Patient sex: F
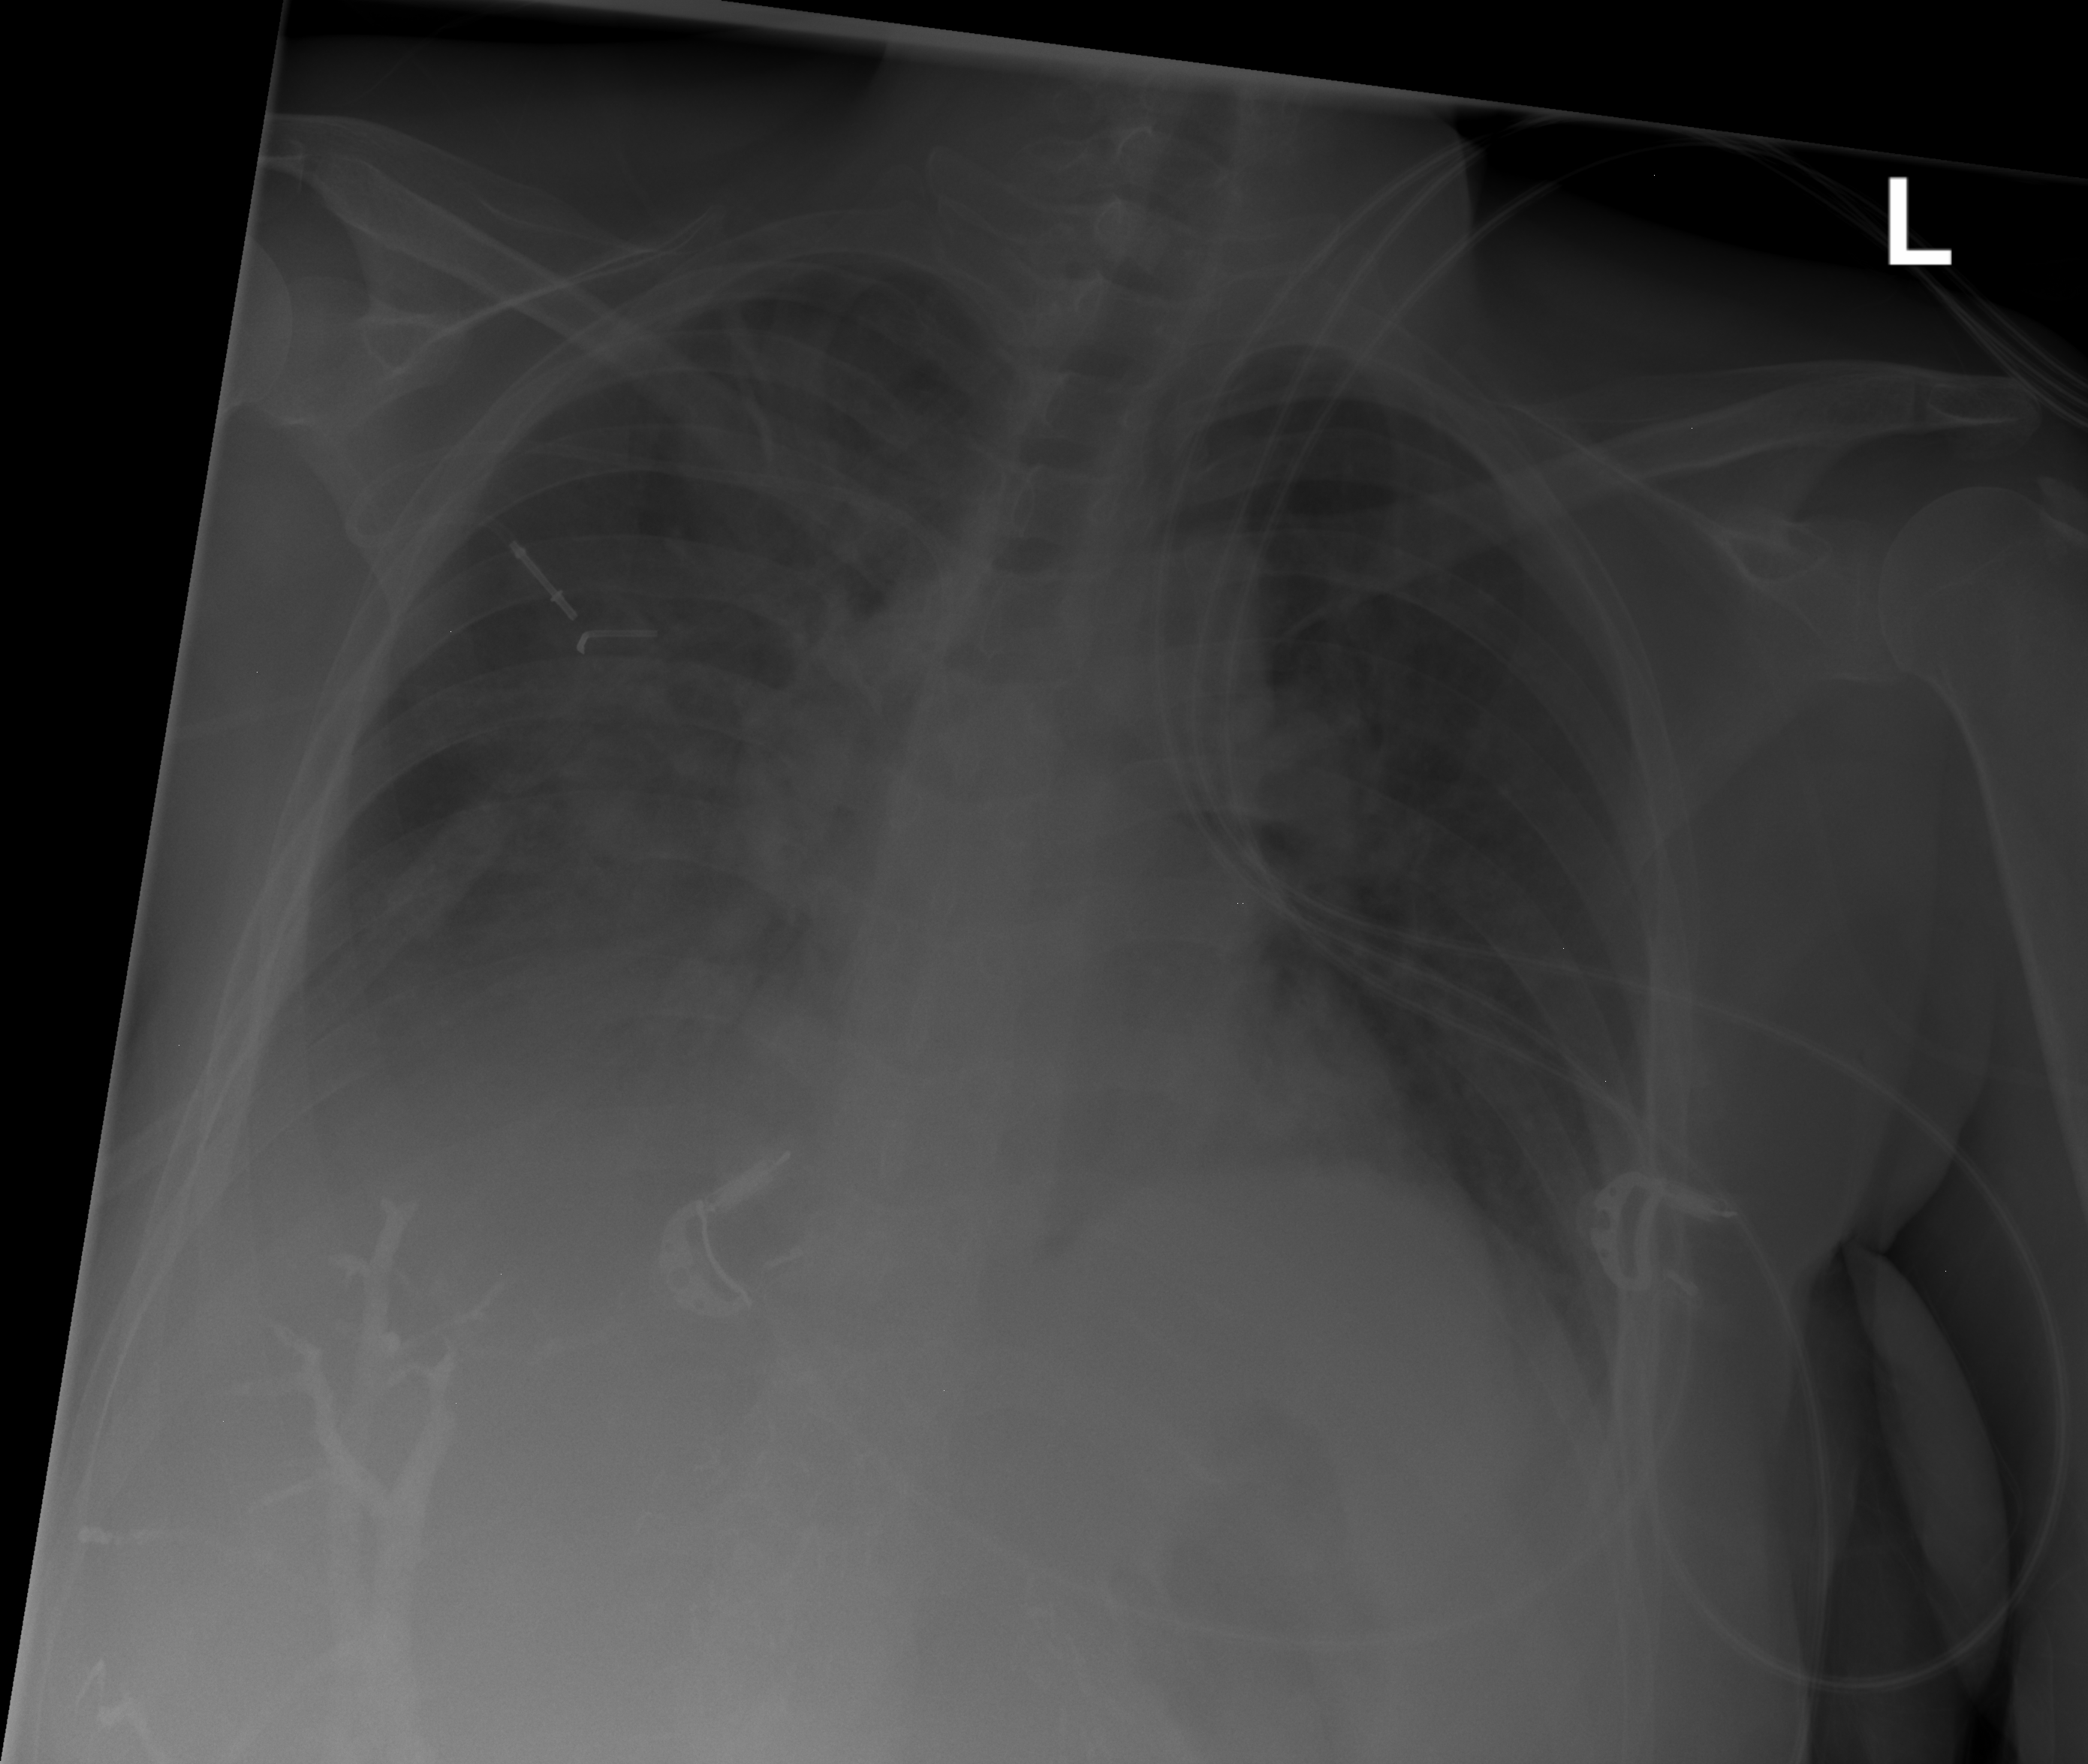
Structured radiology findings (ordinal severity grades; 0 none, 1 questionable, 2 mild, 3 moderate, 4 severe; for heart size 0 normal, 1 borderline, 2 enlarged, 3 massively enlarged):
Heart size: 2
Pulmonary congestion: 0
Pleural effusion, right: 4
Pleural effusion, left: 2
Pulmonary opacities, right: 3
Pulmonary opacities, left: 0
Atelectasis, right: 3
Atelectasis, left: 0